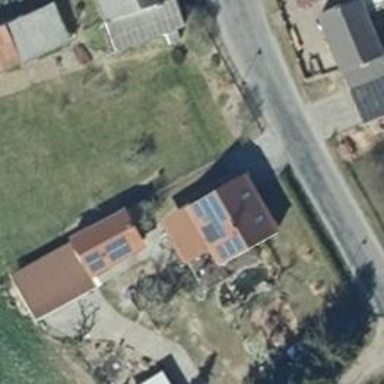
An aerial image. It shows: Red house with flat roof.